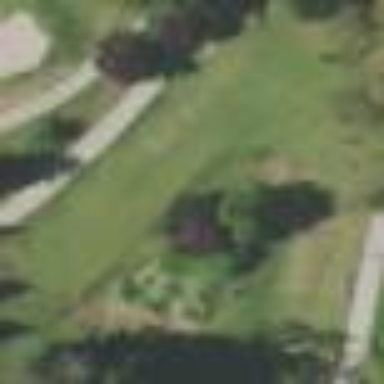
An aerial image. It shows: Golf tee on grassy land.